Aerial crown-view tile of a tropical tree (Barro Colorado Island, Panama), acquired 20240611:
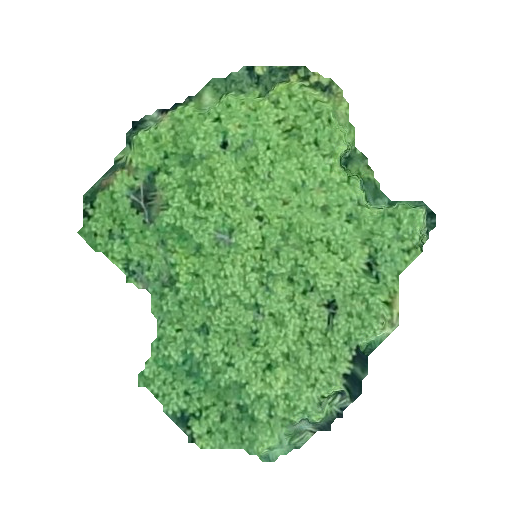
Species: Zanthoxylum ekmanii
GBIF accepted scientific name: Zanthoxylum ekmanii
Crown area: 139.061 m²